Field crop: maize
Growth stage: 2
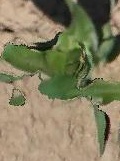
Species: maize